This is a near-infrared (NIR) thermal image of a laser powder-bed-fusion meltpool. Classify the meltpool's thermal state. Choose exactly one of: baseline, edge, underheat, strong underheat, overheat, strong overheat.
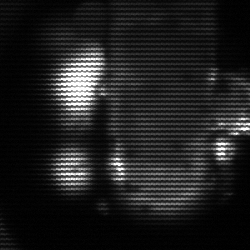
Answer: strong underheat